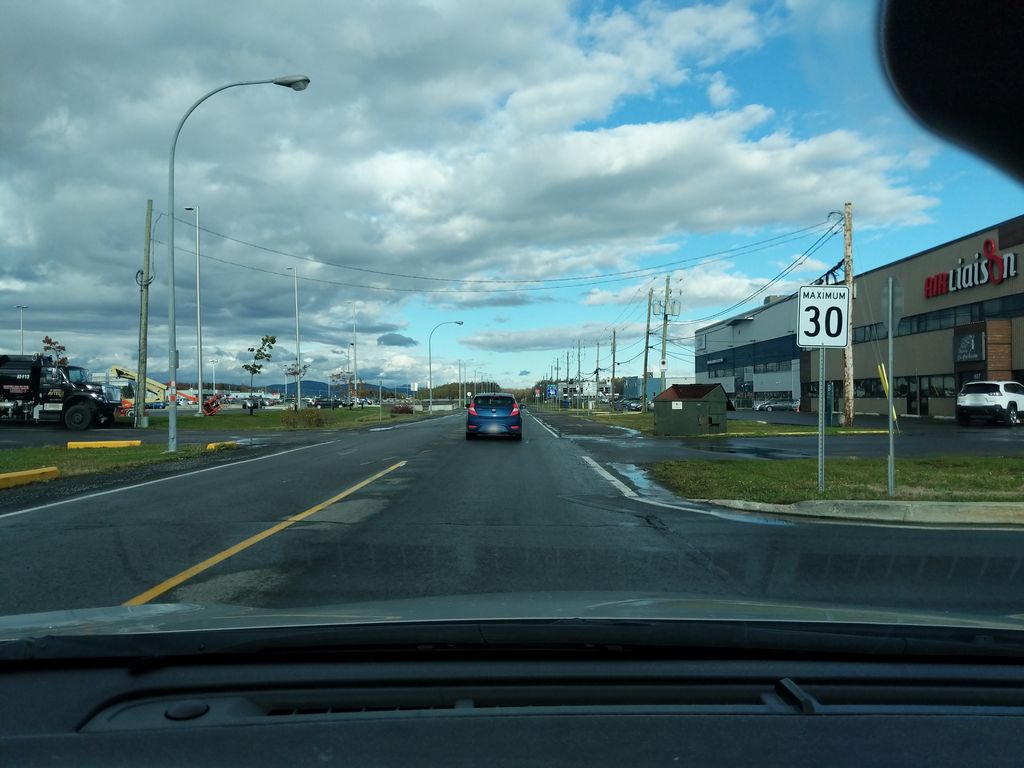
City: quebec_city